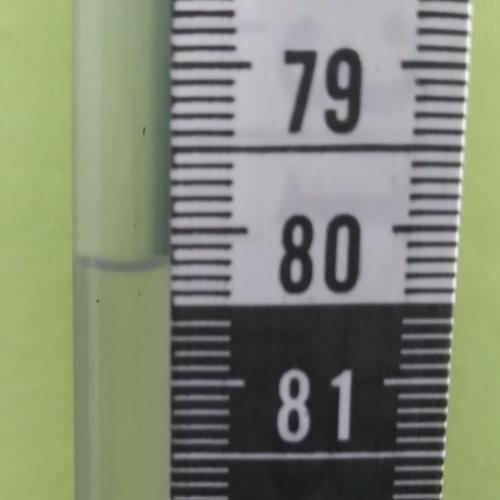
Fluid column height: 80.2 cm